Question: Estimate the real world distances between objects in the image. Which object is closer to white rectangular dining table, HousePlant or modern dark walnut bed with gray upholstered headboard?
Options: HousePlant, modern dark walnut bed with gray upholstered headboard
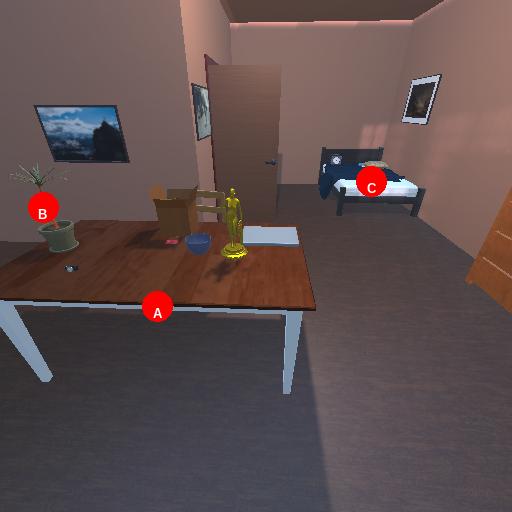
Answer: HousePlant